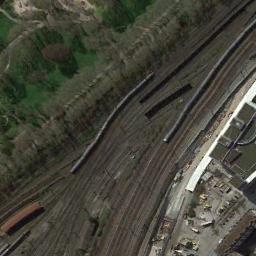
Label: railway